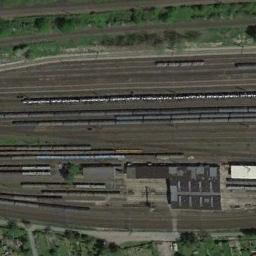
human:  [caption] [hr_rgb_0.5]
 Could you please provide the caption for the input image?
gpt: There are some trains on the railway .

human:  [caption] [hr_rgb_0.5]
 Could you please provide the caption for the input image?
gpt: There are trees and cars on both sides of the railway .

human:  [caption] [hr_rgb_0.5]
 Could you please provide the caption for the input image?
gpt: There are many trains on the railway .

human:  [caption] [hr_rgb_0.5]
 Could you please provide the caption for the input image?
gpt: These railways have some trains on the tracks and some makeshift houses are between the railways .

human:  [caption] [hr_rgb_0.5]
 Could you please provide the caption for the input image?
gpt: There are some black trains on the railway .